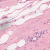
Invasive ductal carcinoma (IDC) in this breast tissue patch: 0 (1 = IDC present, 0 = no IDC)